Field crop: maize
Growth stage: 1
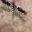
Species: atriplex